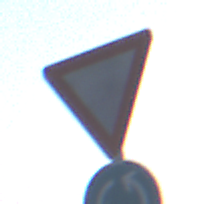
Verkehrszeichen: VorfahrtGewaehren
Zusatzzeichen unten: Kreisverkehr
Umgebung: Outdoor, Urban
Tageszeit: Dawn
Wetter: Clear
Licht: Natural
Jahreszeit: NotSpecified
Kontrast: LowContrast